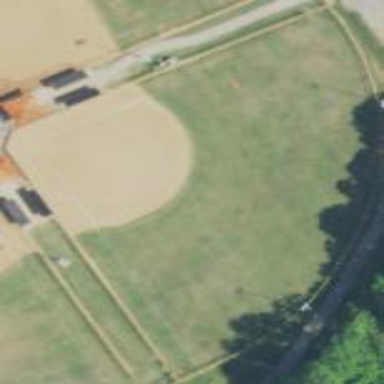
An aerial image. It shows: Baseball pitch for leisure land.